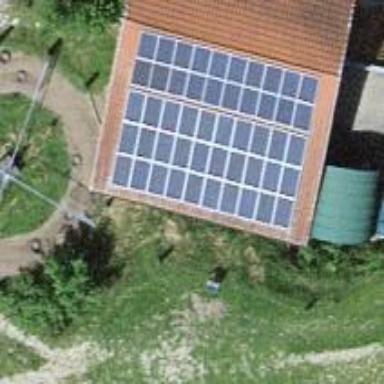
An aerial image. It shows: Solar photovoltaic panel generator on roof of building.